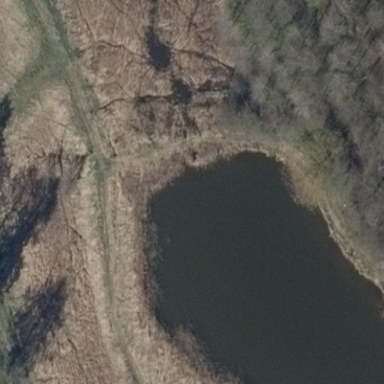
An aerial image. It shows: Pond surrounded by natural water.